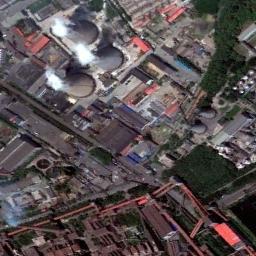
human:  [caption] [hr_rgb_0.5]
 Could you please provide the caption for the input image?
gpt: The thermal power station is next to some buildings and trees .

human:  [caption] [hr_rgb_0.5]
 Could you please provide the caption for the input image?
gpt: There are many buildings next to the thermal power station .

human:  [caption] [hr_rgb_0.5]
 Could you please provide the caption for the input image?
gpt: In the thermal power plant there are workshops and machinery  There are five cooling towers, Three with steam, and one chimney with smoke .

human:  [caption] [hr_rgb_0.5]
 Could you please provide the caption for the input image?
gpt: There are rows of blue or red buildings on one side of the two thermal power stations .

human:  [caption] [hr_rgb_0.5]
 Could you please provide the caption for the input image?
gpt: There are many buildings and three chimneys on the thermal power station .